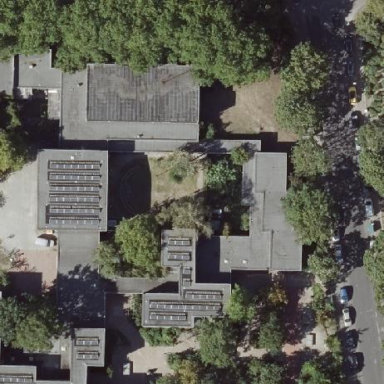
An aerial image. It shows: Flat-roofed school building.